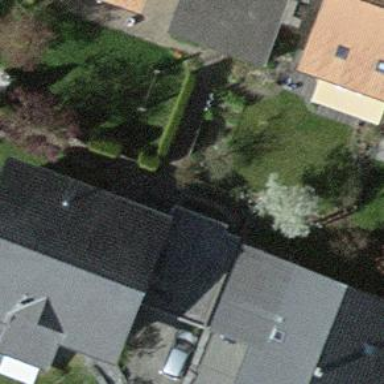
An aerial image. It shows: Paved footway.